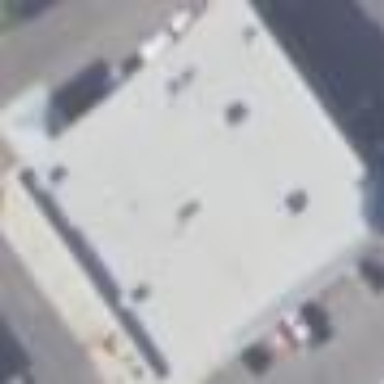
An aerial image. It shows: Building.